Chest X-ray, AP view. Patient: 46 years old, sex F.
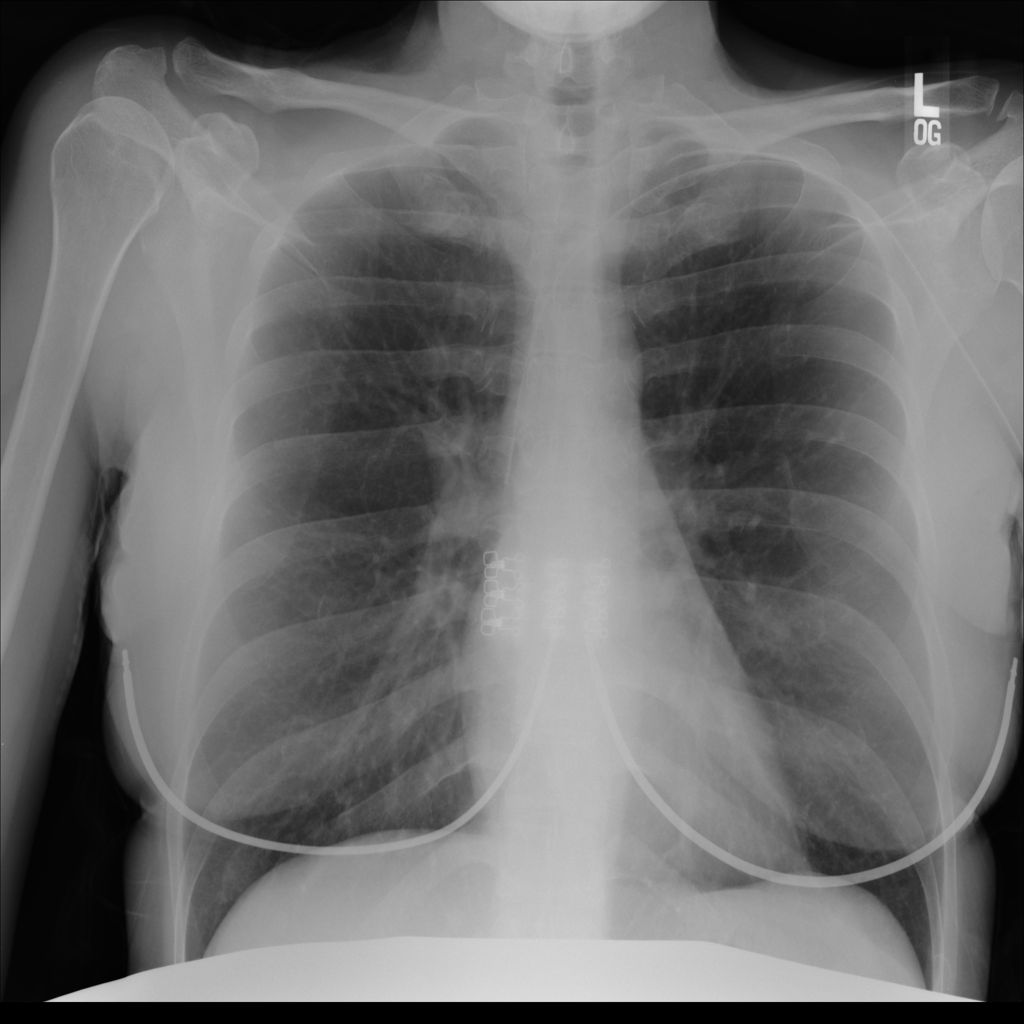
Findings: No Finding